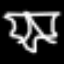
Label: pants